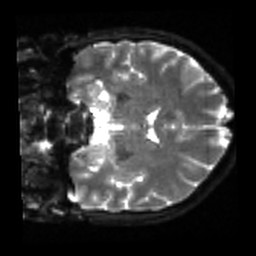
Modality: sbref
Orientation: coronal
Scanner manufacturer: siemens
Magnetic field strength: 3 T
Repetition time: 4 s
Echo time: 0.0594 s